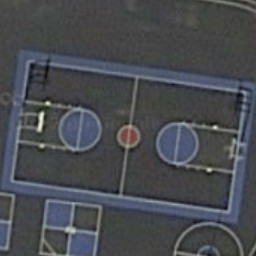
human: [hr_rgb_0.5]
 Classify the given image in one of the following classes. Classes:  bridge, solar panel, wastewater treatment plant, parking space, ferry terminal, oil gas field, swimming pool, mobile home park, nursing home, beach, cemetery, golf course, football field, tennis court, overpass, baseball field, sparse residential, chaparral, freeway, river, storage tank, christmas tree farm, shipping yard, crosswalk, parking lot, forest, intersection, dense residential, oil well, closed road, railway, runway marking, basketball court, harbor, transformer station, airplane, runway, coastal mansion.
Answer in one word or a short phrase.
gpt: basketball court